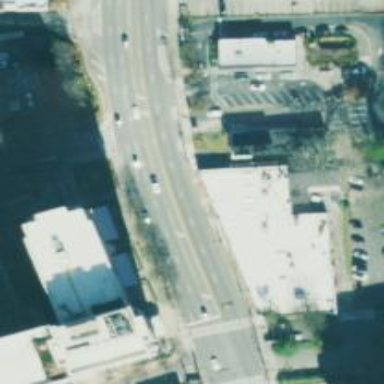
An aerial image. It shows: Retail building.